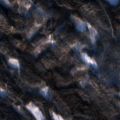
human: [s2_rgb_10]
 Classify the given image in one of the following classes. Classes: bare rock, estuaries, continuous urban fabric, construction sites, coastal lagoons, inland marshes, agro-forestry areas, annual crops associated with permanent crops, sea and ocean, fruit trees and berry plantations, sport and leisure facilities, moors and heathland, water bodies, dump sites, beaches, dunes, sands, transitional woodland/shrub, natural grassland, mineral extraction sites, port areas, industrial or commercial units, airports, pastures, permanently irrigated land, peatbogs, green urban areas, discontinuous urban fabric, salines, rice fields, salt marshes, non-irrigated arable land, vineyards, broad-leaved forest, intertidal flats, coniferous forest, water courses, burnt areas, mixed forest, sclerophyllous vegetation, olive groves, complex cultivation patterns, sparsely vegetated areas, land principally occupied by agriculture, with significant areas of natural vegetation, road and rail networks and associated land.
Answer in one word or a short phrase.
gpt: coniferous forest, mixed forest